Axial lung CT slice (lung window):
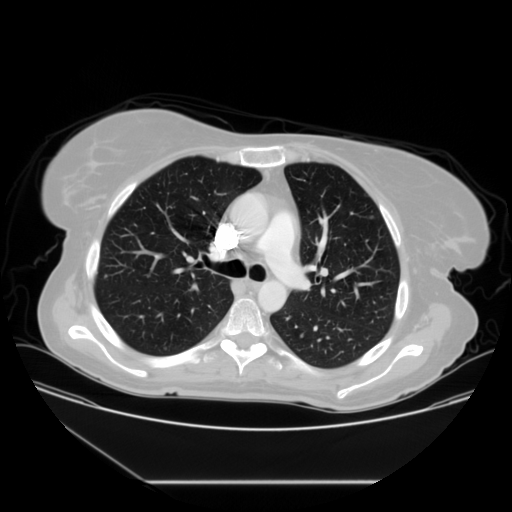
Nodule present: yes
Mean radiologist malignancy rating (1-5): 2.5